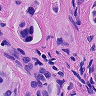
Metastatic tissue present: yes